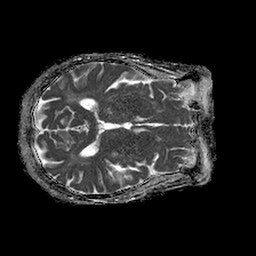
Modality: ADC
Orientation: axial
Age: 63
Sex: female
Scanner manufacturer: philips
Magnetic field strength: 1.5 T
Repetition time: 4.6 s
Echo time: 0.08631 s